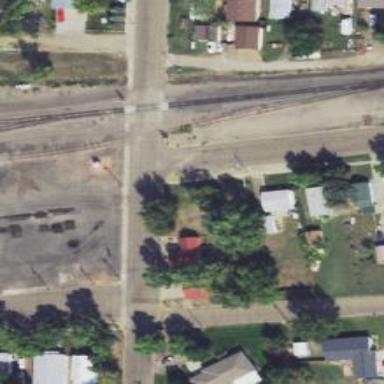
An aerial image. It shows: Railway siding for service.